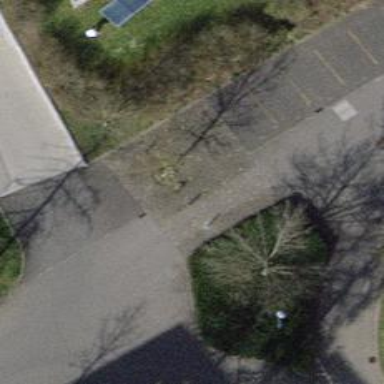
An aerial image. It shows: Bollard.